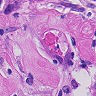
Metastatic tissue present: yes